Question: This should be rather simple but position: fixed and position absolute do not work!
code:
'''
<div id="parent">
<div id="jqueryUIProgressBar"></div>
<!-- dynamic content -->
<div></div>
... ... ...
<div></div>
</div>
'''
this div is about 300px in height, and the content inside is vertically scrollable. The progress bar appears at the top of the div when scrolled right to the top as expected.
But when scrolling down, I would still like the progress bar to appear at the top of the div!

When i scroll down the progress bar scrolls with the rest of the content!
I want it to stay where it is at the top!
ive tried:
'''
#jQueryProgressBar {
position: fixed
}
'''
along with position:absolute, left:0, top:0, float:left ALL SORTS
Just some quick help please
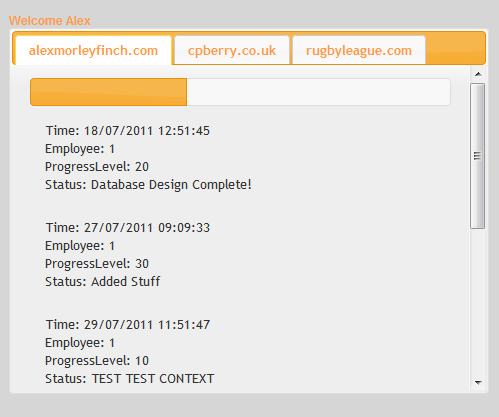
Answer: You need to set 'position: fixed' and then set 'top' and 'left' as well, like this: (untested, should work)
'''
#jQueryProgressBar {
position: fixed;
top: 200px; /*change*/
left: 100px; /*change*/
}
'''